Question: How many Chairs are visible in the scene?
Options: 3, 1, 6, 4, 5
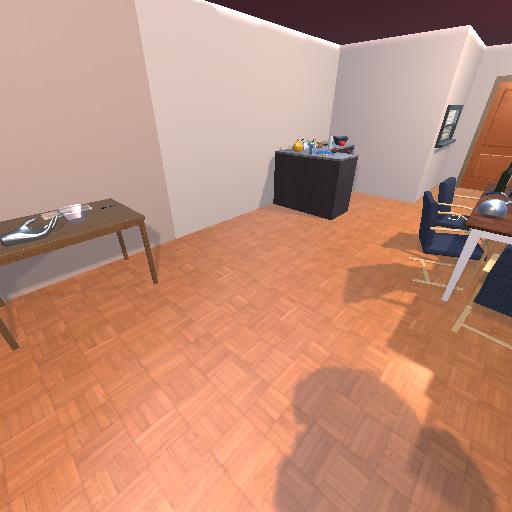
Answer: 3